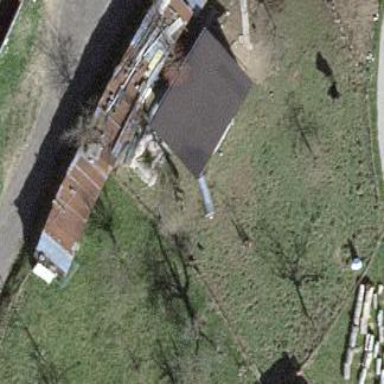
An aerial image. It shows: Shed used as chicken coop.